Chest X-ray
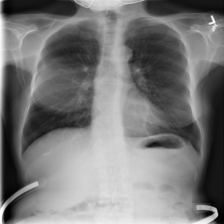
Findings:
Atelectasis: negative
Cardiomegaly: negative
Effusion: negative
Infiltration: negative
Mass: negative
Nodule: negative
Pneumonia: negative
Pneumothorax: negative
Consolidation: negative
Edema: negative
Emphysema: negative
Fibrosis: negative
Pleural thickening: negative
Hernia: negative